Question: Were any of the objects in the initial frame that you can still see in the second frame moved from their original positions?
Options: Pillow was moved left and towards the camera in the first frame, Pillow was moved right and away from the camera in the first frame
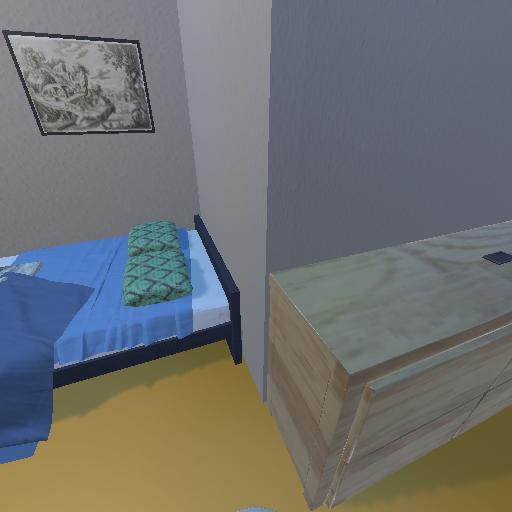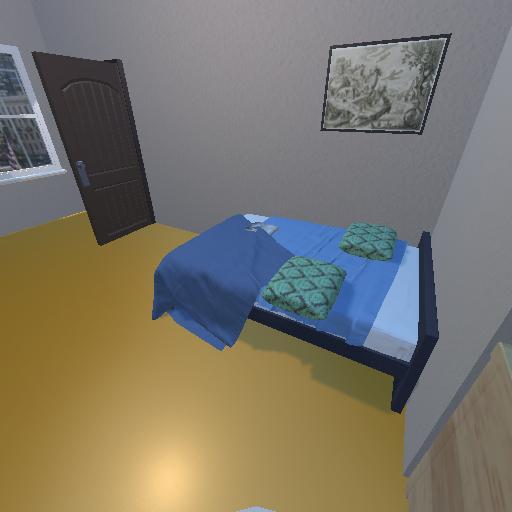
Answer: Pillow was moved left and towards the camera in the first frame